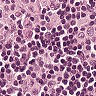
Metastatic tissue present: no